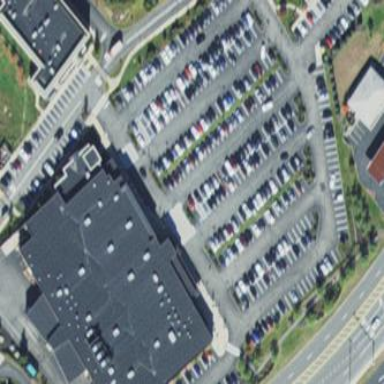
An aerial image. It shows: Supermarket located in building.